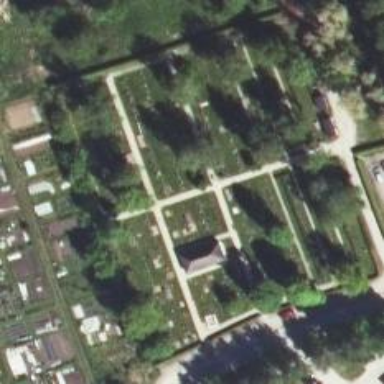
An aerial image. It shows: Grave yard.